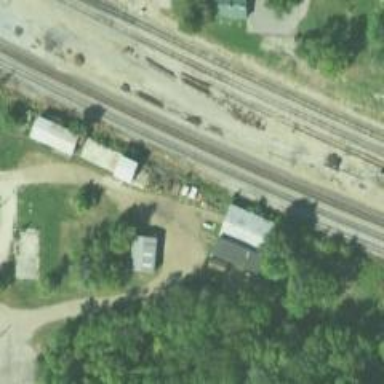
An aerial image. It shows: Railway track.